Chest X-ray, PA view. Patient: 27 years old, sex F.
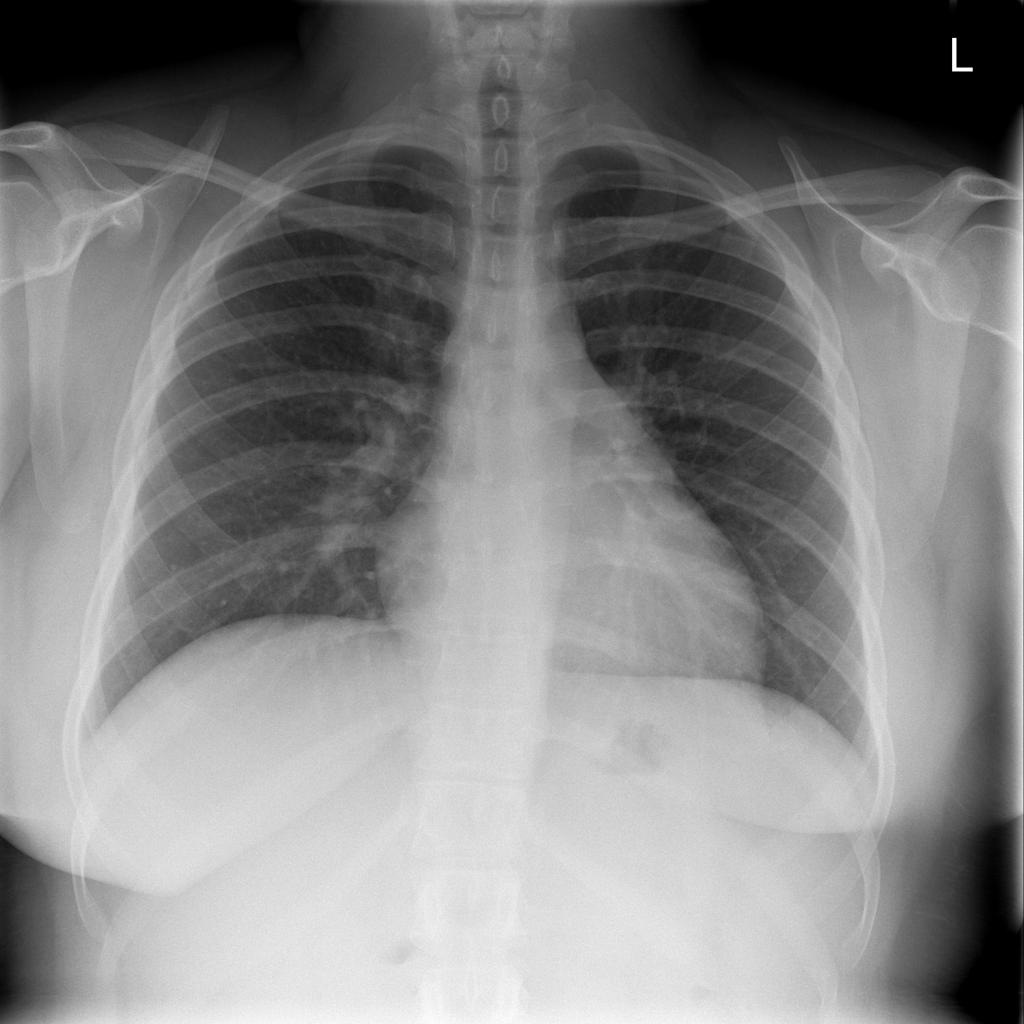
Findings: No Finding